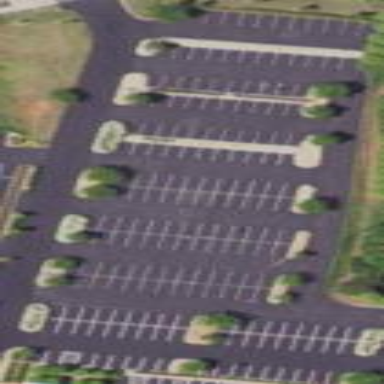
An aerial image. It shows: Parking area with surface.